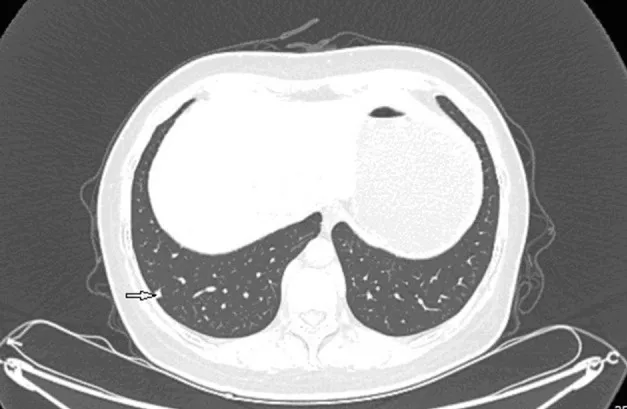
Contrast-enhanced CT images at 18 months after second surgery: lump in lower lobe of the right lung.
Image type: radiology (ct)